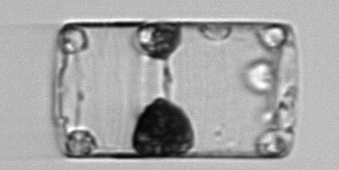
Label: Guinardia_flaccida